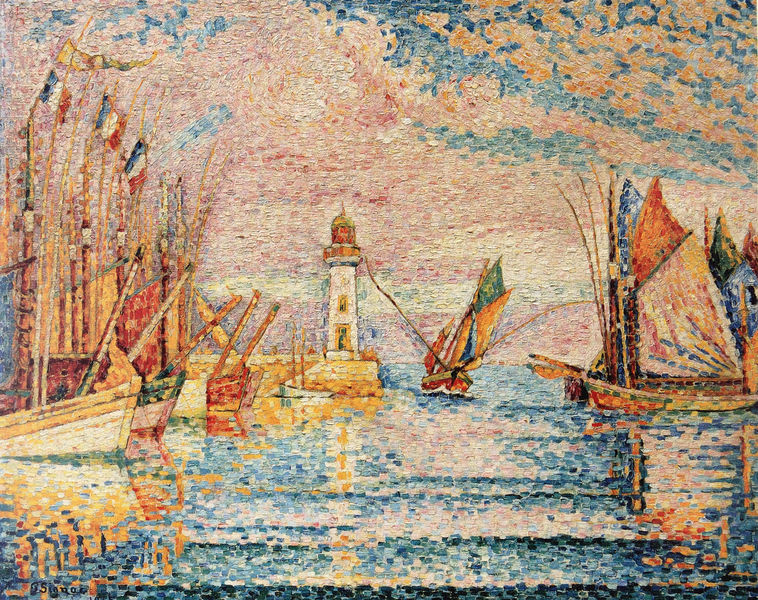
Titel: Groix. Le phare, Groix. Der Leuchtturm
Künstler: Paul Signac
Standort: New York (New York)
Institution: The Metropolitan Museum of Art
Schlagwörter: blau, gemälde, himmel, meer, wasser, weiß, wolken, fluss, gelb, grün, impressionismus, landschaft, ocker, see, ufer, abend, braun, bunt, frankreich, hell, holz, laterne, licht, nacht, orange, türkis, rot, wolke, beige, malerei, signatur, öl, horizont, spiegelung, sonne, rosa, boot, boote, turm, farbig, schiff, schiffe, segel, segelboot, segelschiffe, strand, wellen, divisionismus, fahnen, fahne, fischer, flagge, pointilismus, segelschiff, trikolore, farbe, sonnenuntergang, bug, französisch, hafen, kai, masten, franzosen, treppe, tricolore, segelboote, segeln, segler, punkte, fischerboot, mole, leuchtturm, punkt, tupfer, wimpel, flecken, seurat, einfahrt, signac, balu, flaggen, and, ankommen, pointillismus, paul signac, pointilistisch, postimpressionismus, pointiert, fahnenstange, pointilissmus, points, paul, segal, bleu blan rouge, bleu blanc rouge, eschiff, fahnenstangen, pictorismus